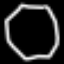
Label: octagon